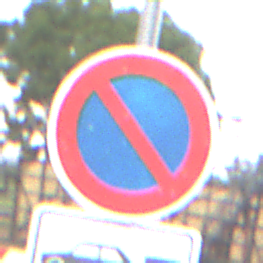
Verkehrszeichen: EingeschraenktesHalteverbot
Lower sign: HinweisDurchSinnbild15
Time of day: MorningAfternoon
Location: Outdoor (RoadRail)
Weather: PartlyCloudy
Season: NotSpecified
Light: Natural